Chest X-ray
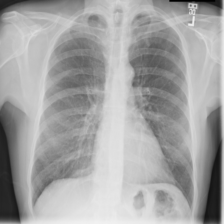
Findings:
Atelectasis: negative
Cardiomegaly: negative
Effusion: negative
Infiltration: negative
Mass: negative
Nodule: negative
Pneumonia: negative
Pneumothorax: negative
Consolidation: negative
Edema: negative
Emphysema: negative
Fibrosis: negative
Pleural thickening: negative
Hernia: negative